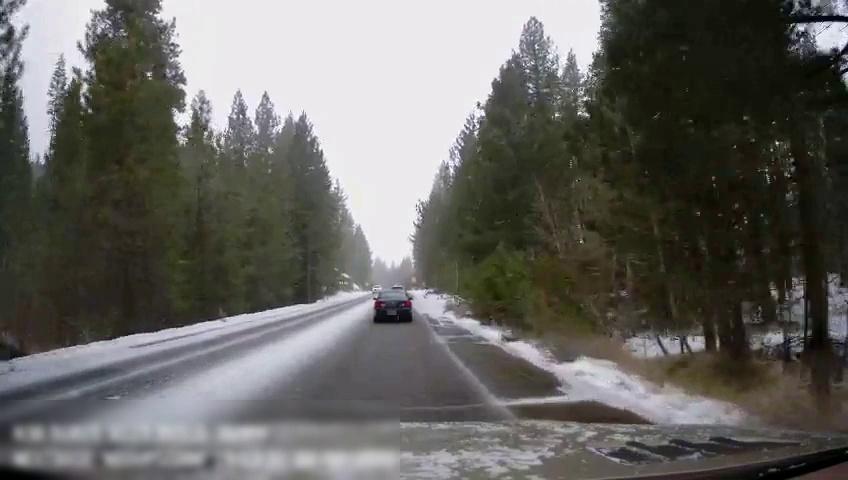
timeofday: Day
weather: Snowy
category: Drivable Space
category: Vehicles | Car
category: Lanes | Opposite Lane
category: Lanes | Opposite Lane
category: Lanes | Current Lane